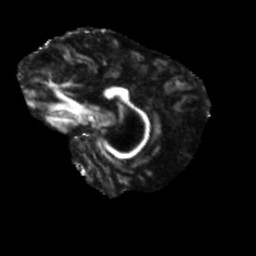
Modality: FA
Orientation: sagittal
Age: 79
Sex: female
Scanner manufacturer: siemens
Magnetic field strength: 3 T
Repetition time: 5.25 s
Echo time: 0.08 s